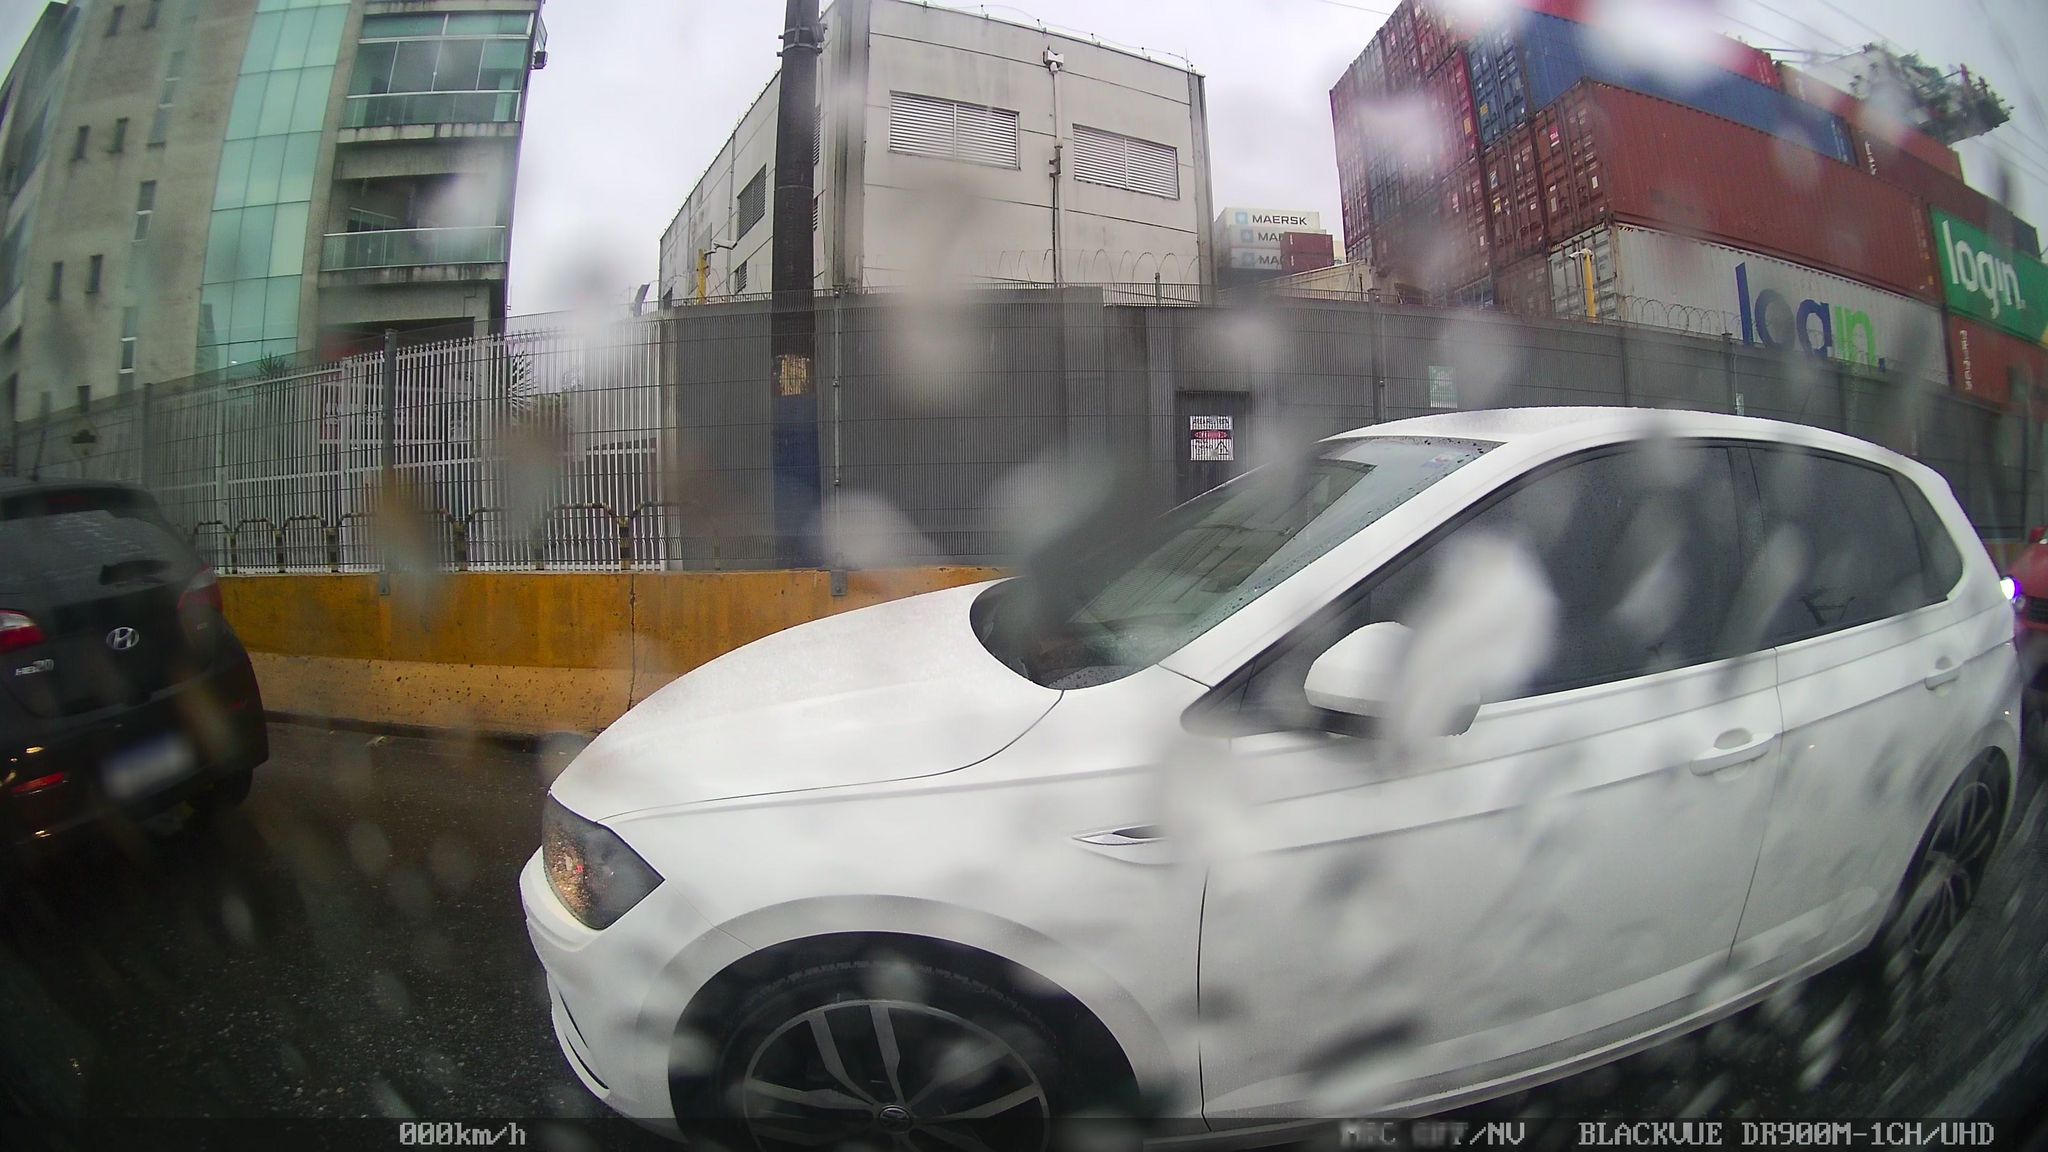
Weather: rainy
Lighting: day
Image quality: slightly poor
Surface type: driving surface
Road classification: primary
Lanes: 2
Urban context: urban centre
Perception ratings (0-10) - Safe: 3.66, Lively: 5.68, Beautiful: 3.61, Boring: 2.66, Depressing: 7.07, Wealthy: 3.2